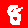
Digit: 8